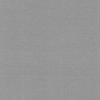
Label: dusty